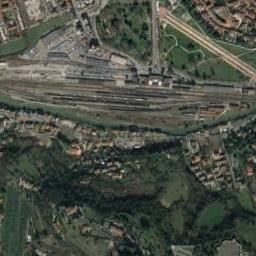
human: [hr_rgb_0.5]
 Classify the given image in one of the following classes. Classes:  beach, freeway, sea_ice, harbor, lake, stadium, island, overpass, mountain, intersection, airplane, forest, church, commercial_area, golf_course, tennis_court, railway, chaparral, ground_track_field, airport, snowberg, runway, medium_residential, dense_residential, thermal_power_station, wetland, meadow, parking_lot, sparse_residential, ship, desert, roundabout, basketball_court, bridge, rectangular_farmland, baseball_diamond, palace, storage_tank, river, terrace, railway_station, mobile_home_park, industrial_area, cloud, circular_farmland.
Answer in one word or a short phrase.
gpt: railway_station